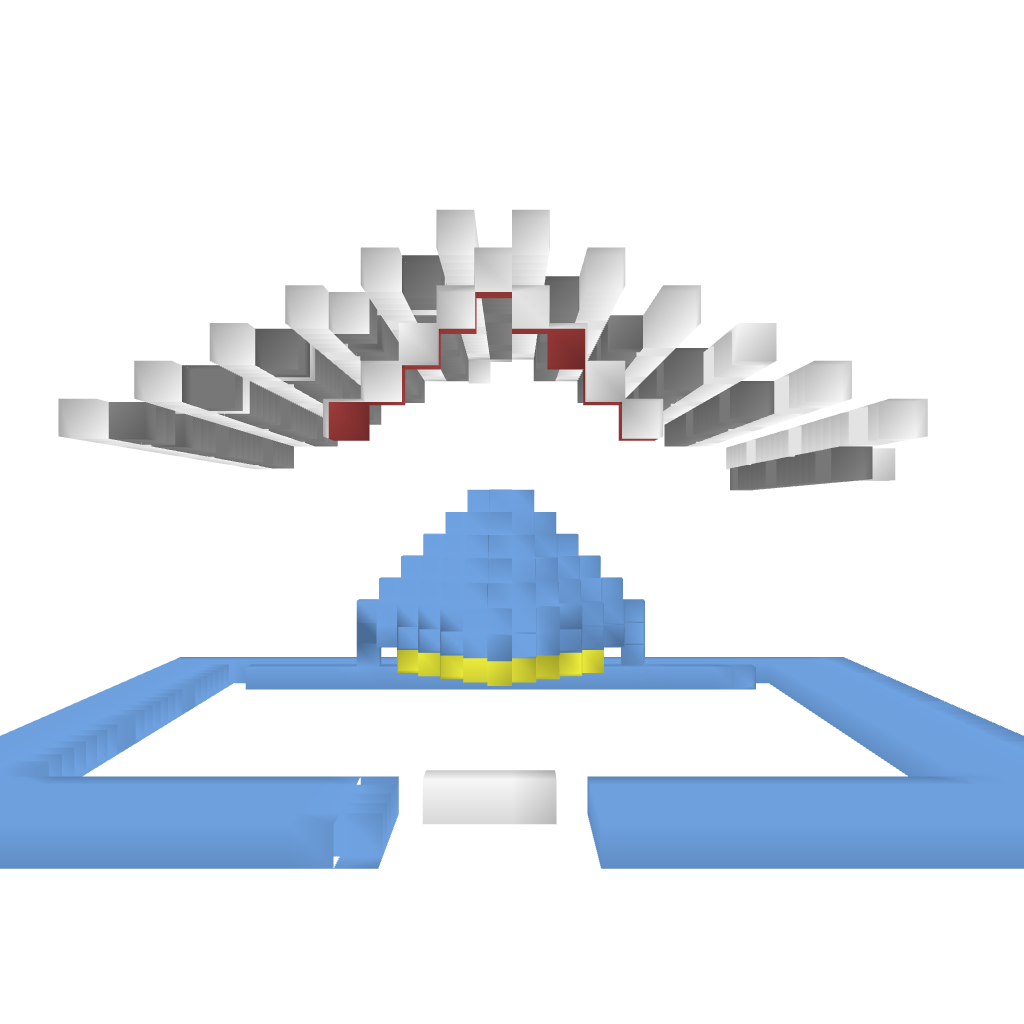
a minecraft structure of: Standard Temple of quartz bad low quality